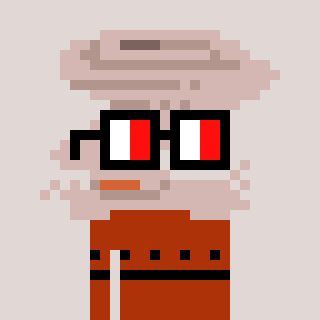
a pixel art character with square glasses with black frames and red eyes, a tornado-shaped head and a hotbrown-colored body on a warm background